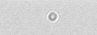
Label: camera_spot